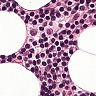
Metastatic tissue present: no